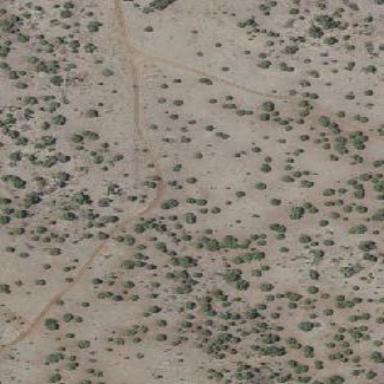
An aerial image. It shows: Area covered in scrub vegetation.